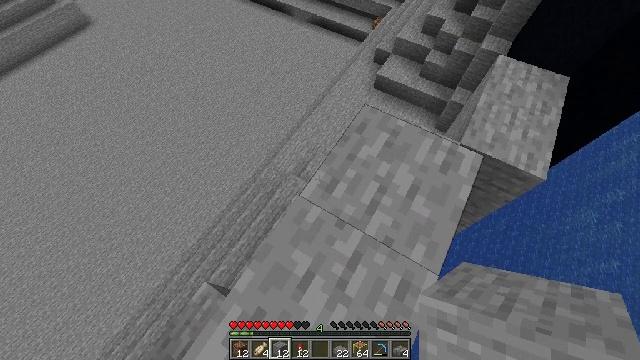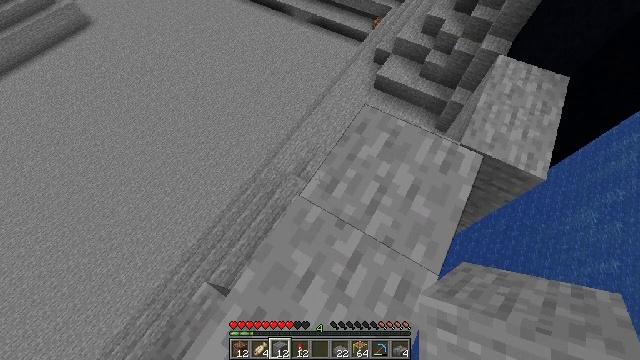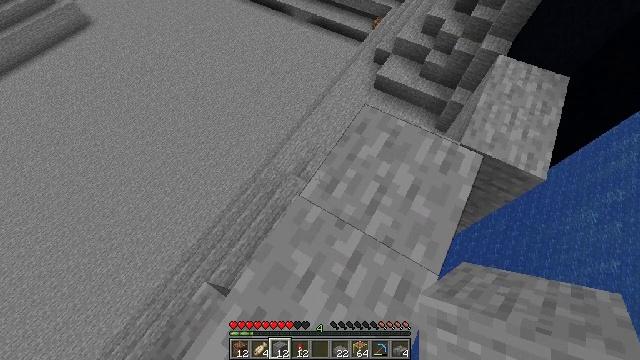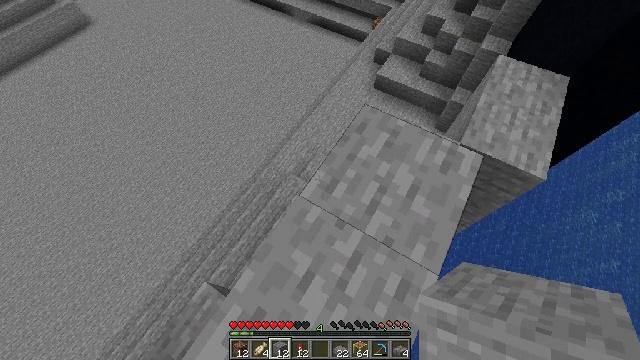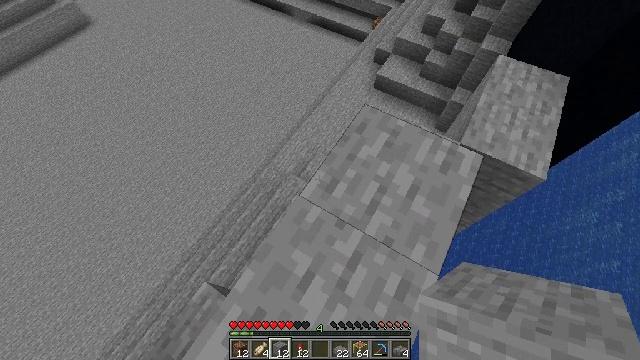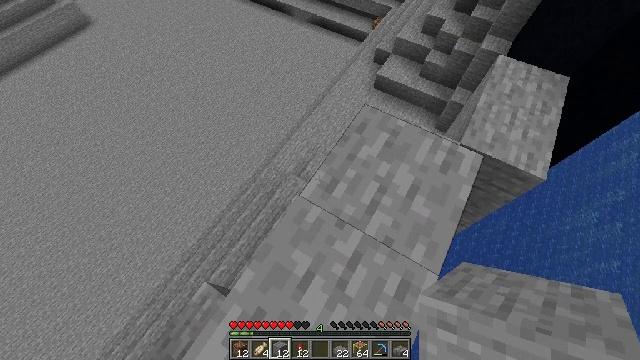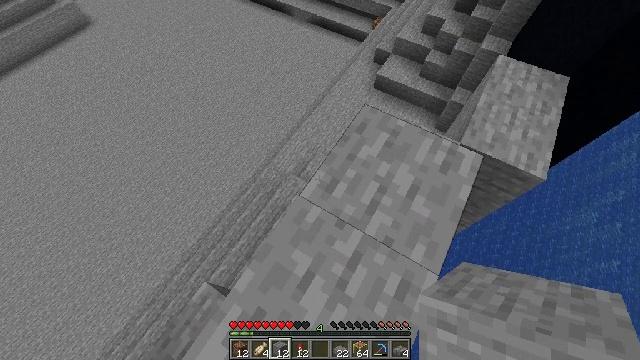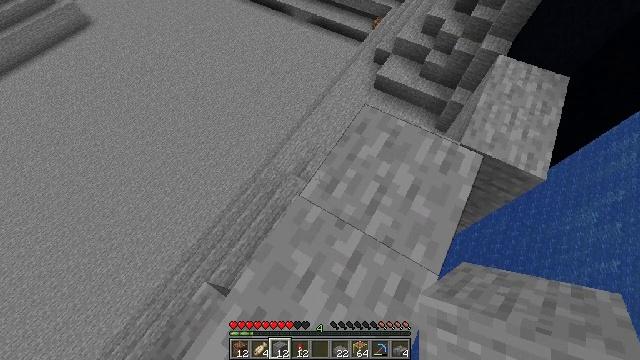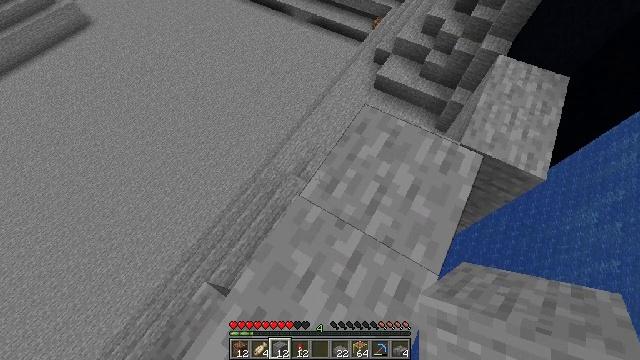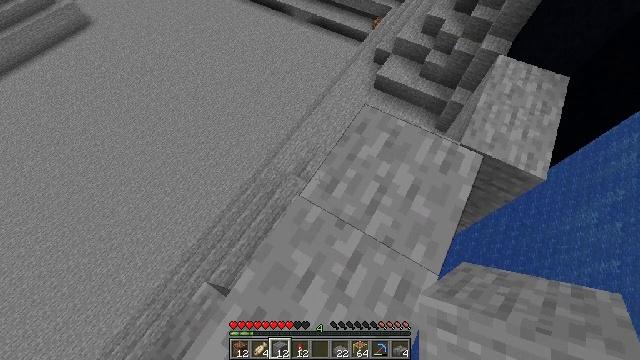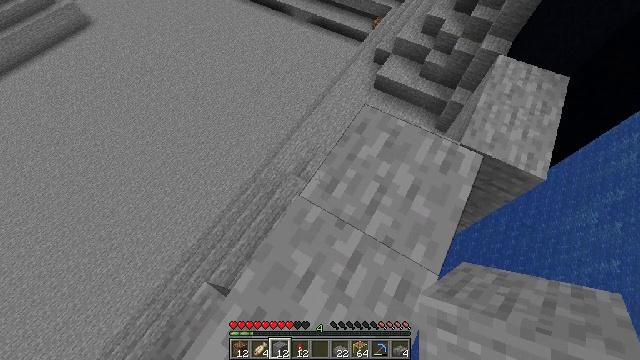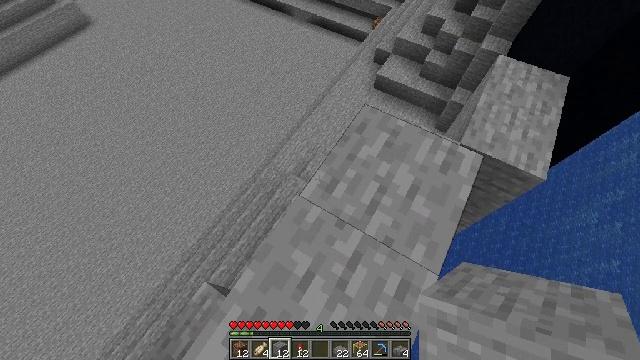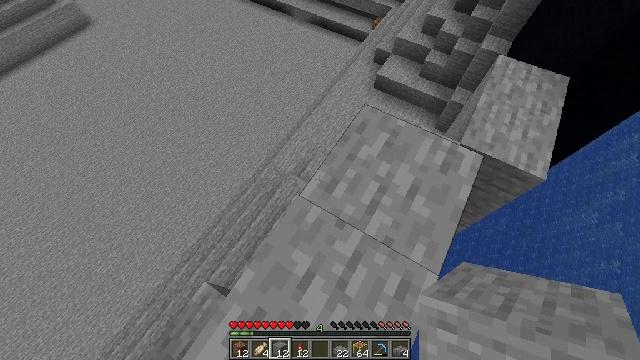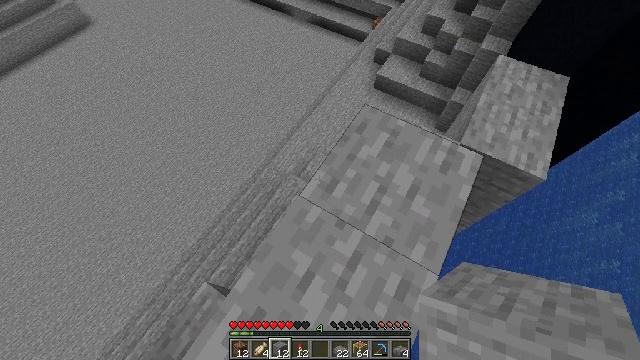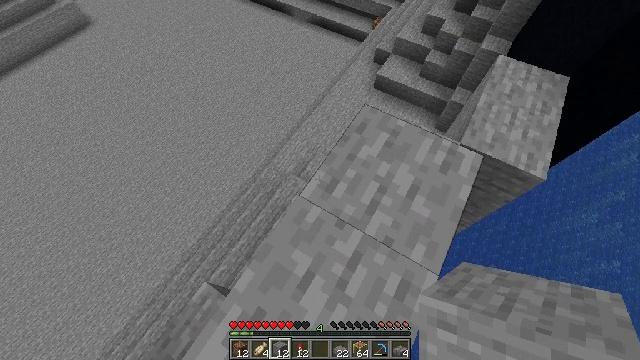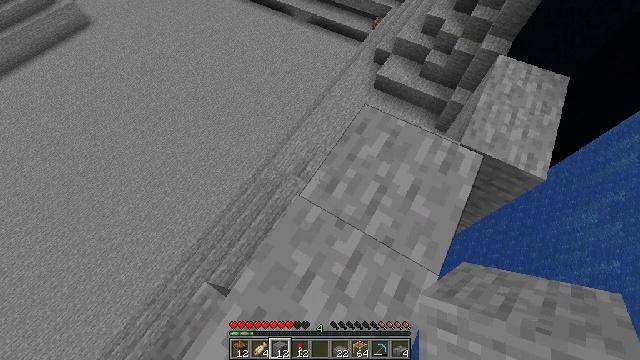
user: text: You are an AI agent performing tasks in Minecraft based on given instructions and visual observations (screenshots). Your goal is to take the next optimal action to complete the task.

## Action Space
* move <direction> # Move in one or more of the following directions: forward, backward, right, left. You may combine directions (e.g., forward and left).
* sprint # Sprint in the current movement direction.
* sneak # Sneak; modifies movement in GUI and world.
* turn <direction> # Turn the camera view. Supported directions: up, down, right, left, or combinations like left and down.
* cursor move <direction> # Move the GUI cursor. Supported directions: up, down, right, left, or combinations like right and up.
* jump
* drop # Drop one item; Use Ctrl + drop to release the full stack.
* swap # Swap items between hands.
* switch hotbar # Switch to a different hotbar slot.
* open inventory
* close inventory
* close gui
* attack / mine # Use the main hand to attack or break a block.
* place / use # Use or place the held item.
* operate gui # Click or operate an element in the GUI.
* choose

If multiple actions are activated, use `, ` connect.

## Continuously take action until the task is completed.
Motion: motion action
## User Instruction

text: Break the shulker box to collect it.
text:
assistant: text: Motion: no_op
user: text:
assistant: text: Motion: no_op
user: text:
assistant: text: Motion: no_op
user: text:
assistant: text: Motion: no_op
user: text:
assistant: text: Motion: no_op
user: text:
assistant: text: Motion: no_op
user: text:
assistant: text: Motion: no_op
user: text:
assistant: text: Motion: no_op
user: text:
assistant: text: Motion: no_op
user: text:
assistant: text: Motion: no_op
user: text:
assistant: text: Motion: no_op
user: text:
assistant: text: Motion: no_op
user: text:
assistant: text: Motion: no_op
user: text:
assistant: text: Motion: no_op
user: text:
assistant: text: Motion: no_op
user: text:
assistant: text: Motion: no_op
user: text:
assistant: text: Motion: no_op
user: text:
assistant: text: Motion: no_op
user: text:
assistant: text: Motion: no_op
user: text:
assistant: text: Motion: no_op
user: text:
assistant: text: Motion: no_op
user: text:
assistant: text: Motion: no_op
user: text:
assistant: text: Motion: no_op
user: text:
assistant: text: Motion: no_op
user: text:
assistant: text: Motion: no_op
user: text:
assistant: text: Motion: no_op
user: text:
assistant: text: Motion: no_op
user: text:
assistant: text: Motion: no_op
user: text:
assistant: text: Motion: no_op
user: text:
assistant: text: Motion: no_op